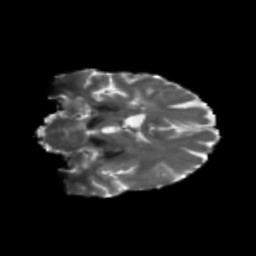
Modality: T2w
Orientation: coronal
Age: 50
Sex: female
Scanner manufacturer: siemens
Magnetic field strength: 3 T
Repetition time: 5.25 s
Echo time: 0.08 s